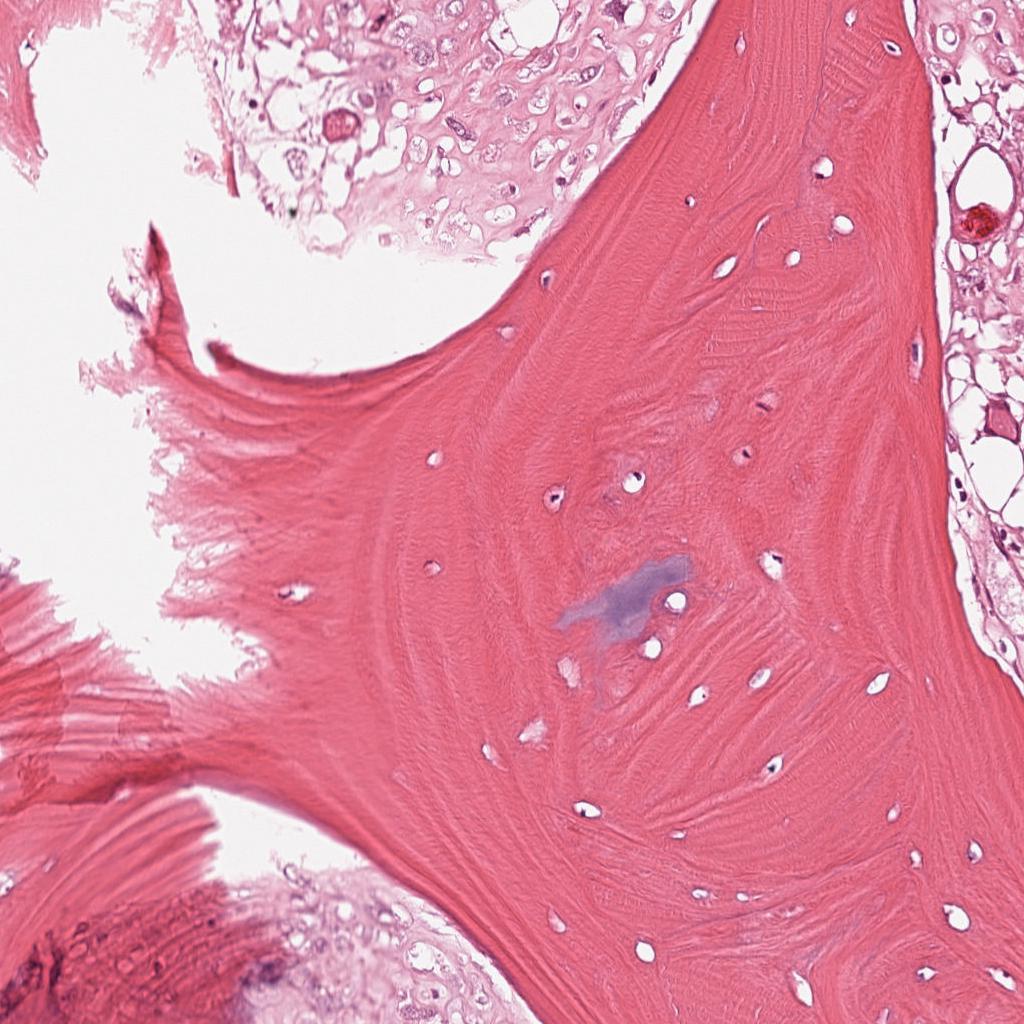
Label: Viable